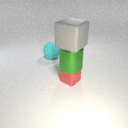
large cyan rubber sphere behind small red rubber cube